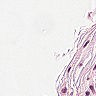
Metastatic tissue present: no